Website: walmart
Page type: address-validator
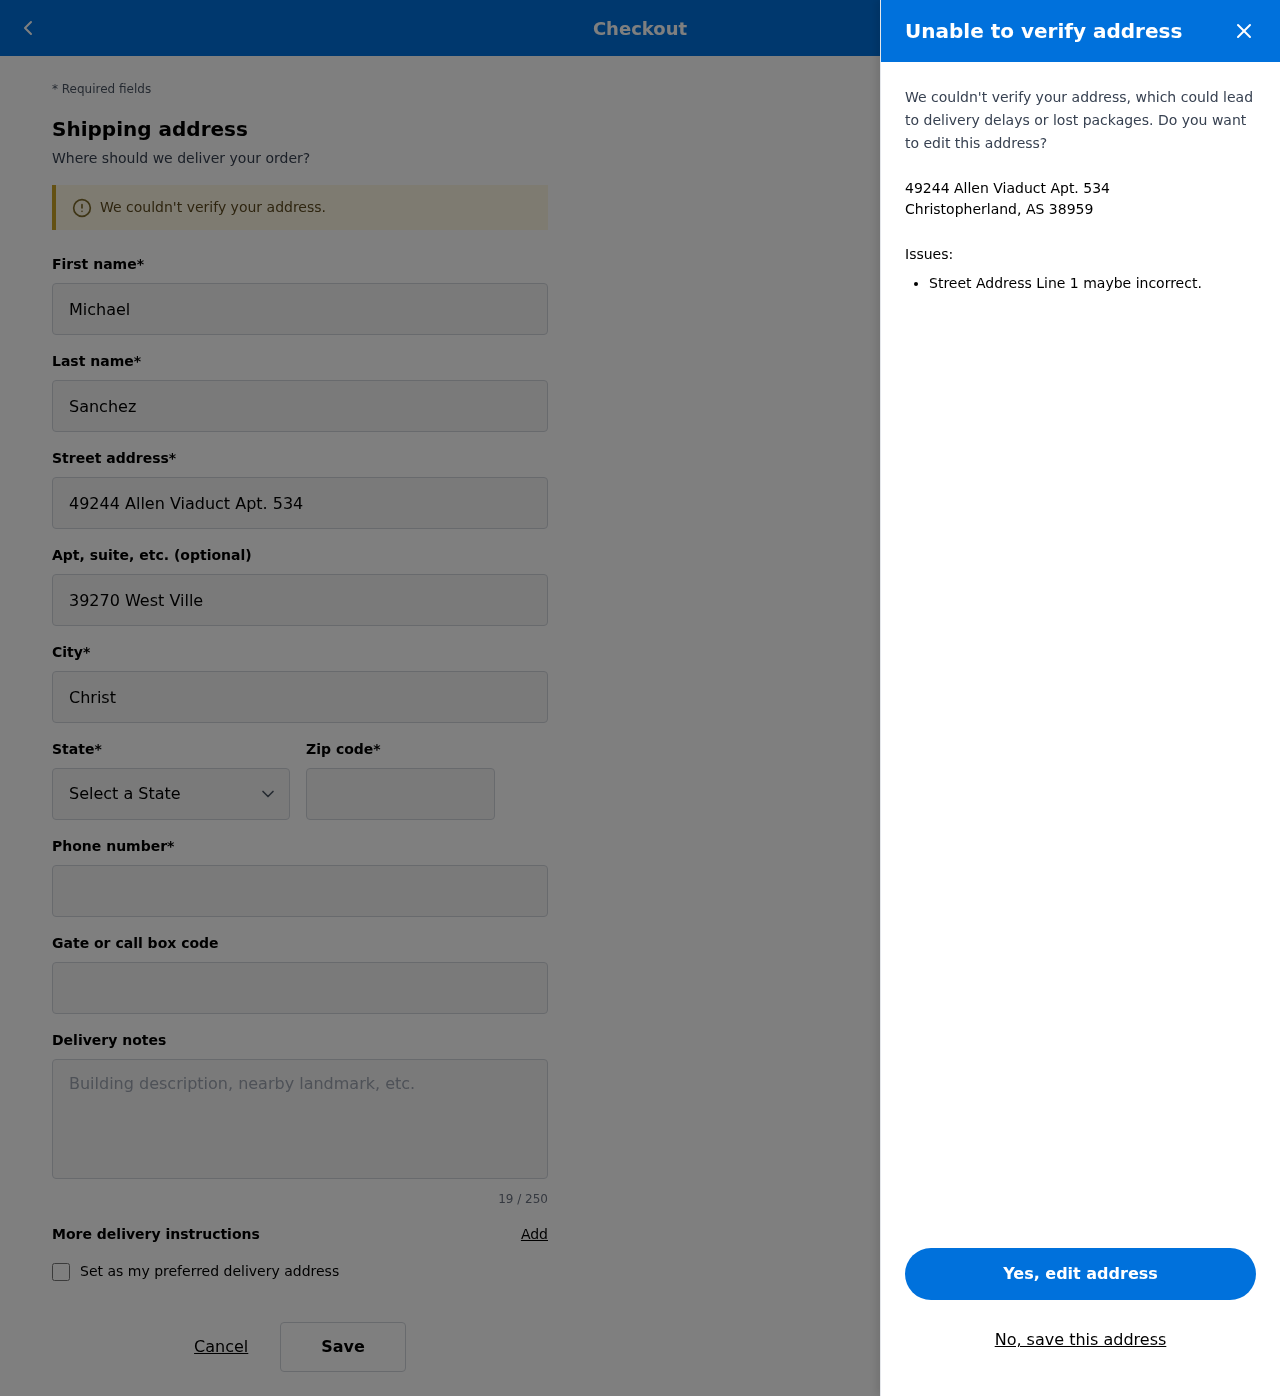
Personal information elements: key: PII_CITY_STATE_ZIP
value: Christopherland, AS 38959
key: PII_DELIVERY_INSTRUCTIONS
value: Leave at front door
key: PII_STATE_ABBR
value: AS
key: PII_STREET
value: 49244 Allen Viaduct Apt. 534
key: PII_FIRSTNAME
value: Michael
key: PII_LASTNAME
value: Sanchez
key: PII_STREET2
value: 39270 West Ville
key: PII_CITY
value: Christopherland
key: PII_POSTCODE
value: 38959
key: PII_PHONE
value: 9342189963
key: PII_SECURITY_CODE
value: FS12